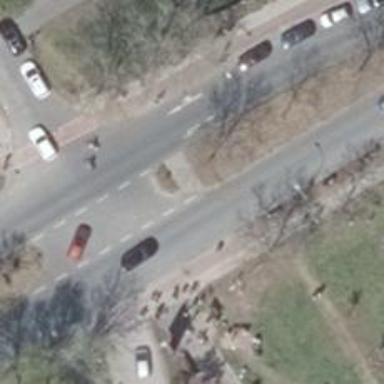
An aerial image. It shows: Asphalt footway on traffic island.